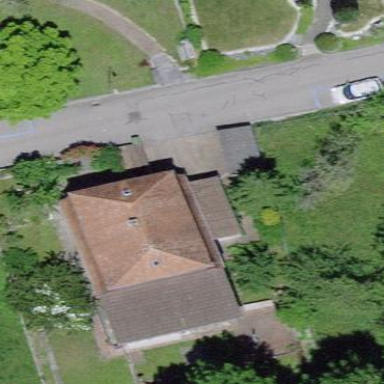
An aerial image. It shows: Residential building.